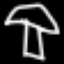
Label: mushroom